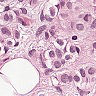
Metastatic tissue present: yes